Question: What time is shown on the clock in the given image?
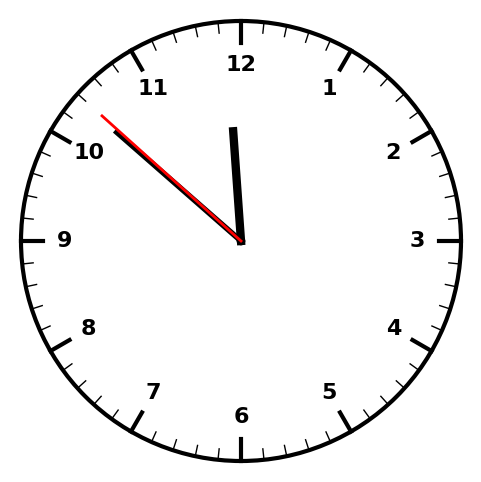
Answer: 11:51:52